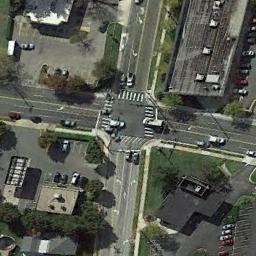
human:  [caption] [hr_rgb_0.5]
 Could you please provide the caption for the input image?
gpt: An intersection with normal traffic is between some buildings .

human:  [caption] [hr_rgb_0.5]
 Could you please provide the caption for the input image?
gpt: There are many moving and waiting vehicles on the road at the intersection, There are many buildings and some trees around the intersection, And many cars are parked in the open space beside the intersection .

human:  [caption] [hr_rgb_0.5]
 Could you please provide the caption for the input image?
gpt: There was traffic at the intersection .

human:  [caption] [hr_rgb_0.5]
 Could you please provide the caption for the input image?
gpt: There are many cars at the intersection .

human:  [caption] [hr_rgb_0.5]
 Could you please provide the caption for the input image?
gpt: There are some green trees and buildings around the intersection .